Question:
I would like to add in my ViewController something that should look identical with the first item of this picture (Simple passcode + radio button). Do I need to use a UITableView and define the hearder and the footer for this? Can someone provide me some examples of how to start and work with this?
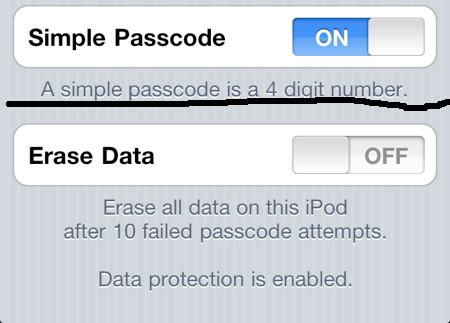
Answer: You need a custom UITableViewCell with a UILabel on the left side of the cell, and a UISwitch on the right side.
Register the custom cell class with the table view and a cell identifier and then customise it as you would any other cell.
'''
static NSString *const CellIdentifier = @"customCell";
/**
* Called after the controller's view is loaded into memory.
*/
- (void)viewDidLoad
{
[super viewDidLoad];
[self.tableView registerClass:[CustomCell class] forCellIdentifier:CellIdentifier];
}
/**
* Asks the data source for a cell to insert in a particular location of the table view.
*
* @param tableView A table-view object requesting the cell.
* @param indexPath An index path locating a row in tableView.
*
* @return An object inheriting from UITableViewCell that the table view can use for the specified row.
*/
- (UITableViewCell *)tableView:(UITableView *)tableView
cellForRowAtIndexPath:(NSIndexPath *)indexPath
{
CustomCell *cell = [tableView dequeueReusableCellWithIdentifier:CellIdentifier forIndexPath:indexPath];
cell.textLabel.text = @"Simple Passcode";
return cell;
}
'''